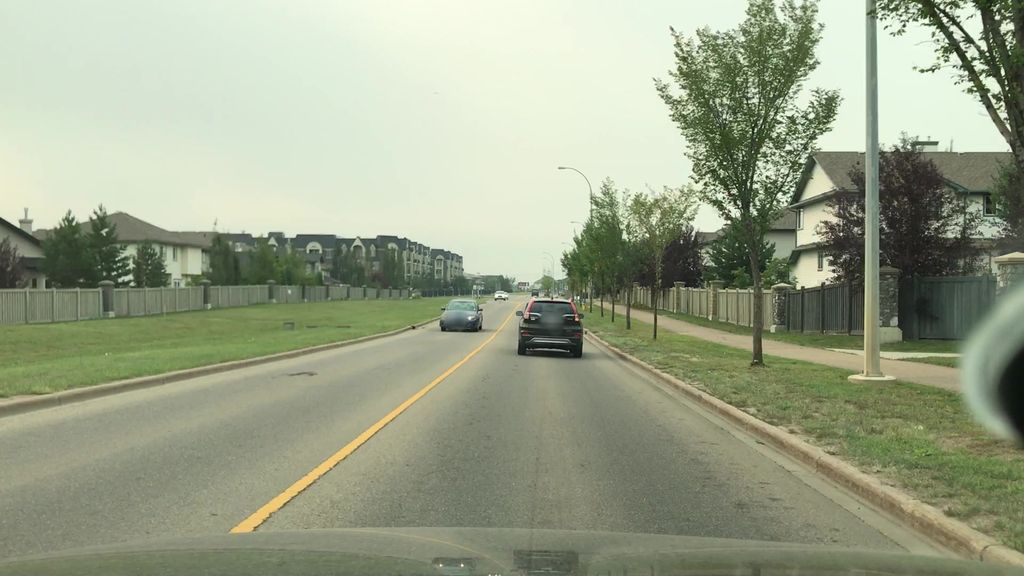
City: edmonton